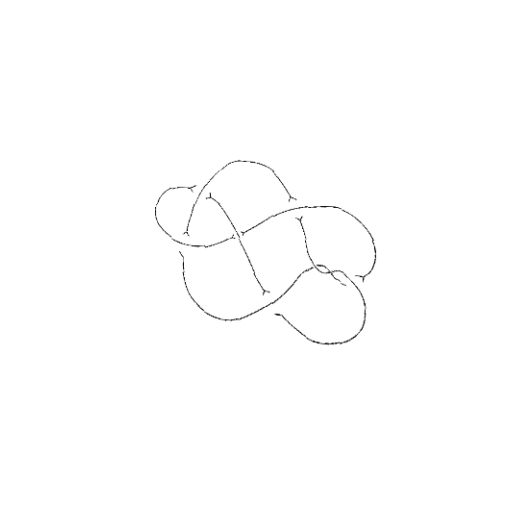
Crossing number: 8